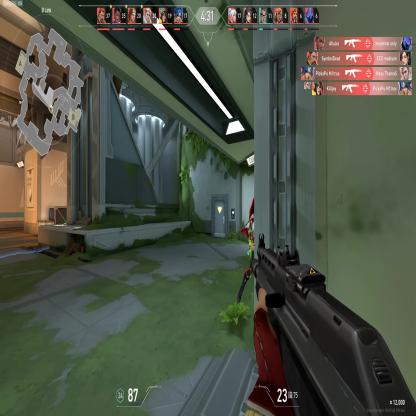
Label: enemy